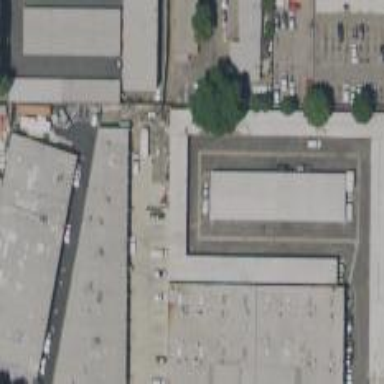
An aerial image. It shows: Warehouse building.